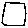
Label: square